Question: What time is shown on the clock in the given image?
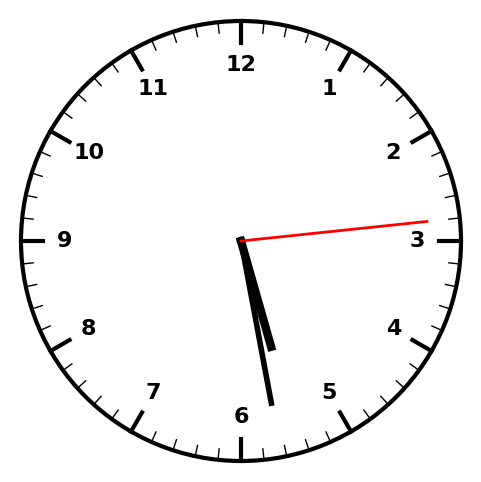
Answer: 05:28:14